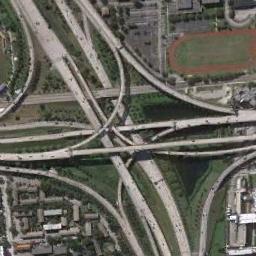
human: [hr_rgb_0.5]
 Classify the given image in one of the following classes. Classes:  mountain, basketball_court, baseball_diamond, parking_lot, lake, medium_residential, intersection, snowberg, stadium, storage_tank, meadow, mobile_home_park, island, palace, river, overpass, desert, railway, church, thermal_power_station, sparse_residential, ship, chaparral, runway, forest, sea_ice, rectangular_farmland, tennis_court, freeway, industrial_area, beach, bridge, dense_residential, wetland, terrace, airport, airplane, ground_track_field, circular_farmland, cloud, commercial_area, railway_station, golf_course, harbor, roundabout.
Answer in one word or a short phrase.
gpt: overpass